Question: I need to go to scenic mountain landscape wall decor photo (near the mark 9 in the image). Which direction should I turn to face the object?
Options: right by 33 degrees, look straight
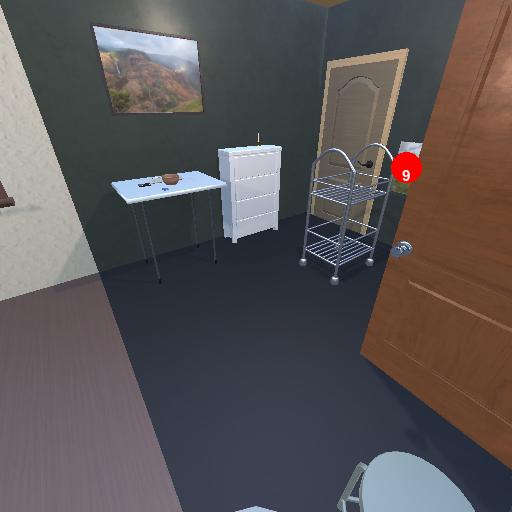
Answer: right by 33 degrees